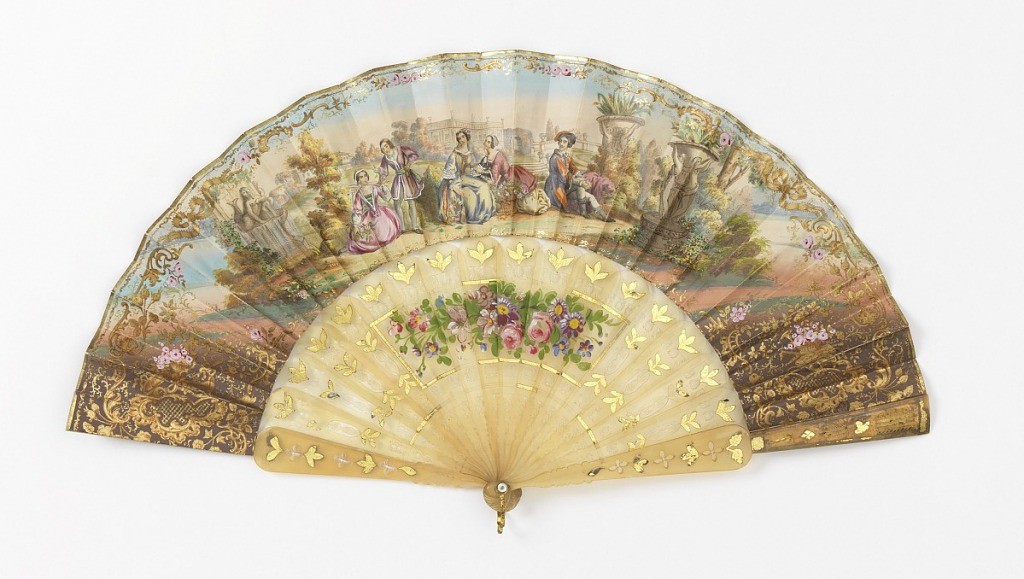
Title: Pleated fan
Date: mid- 19th century
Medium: Paper leaf with gilded and hand-colored lithograph; pierced, gilded and painted horn sticks
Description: Paper leaf with hand-colored lithographs hand painted in gouache. Obverse shows a group of men and women in a park. Reverse shows a woman and a little boy looking at needlework. Sticks are pierced and gilded horn painted with flowers.